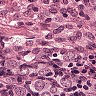
Metastatic tissue present: yes